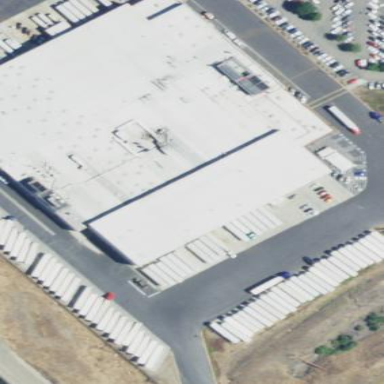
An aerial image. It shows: Warehouse.